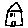
Label: house